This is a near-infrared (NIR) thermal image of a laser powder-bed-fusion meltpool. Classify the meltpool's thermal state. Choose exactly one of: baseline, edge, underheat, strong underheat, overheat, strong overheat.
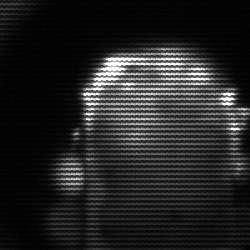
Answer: baseline